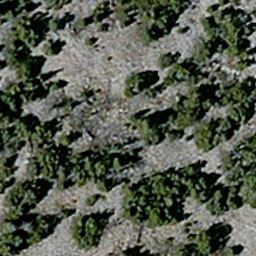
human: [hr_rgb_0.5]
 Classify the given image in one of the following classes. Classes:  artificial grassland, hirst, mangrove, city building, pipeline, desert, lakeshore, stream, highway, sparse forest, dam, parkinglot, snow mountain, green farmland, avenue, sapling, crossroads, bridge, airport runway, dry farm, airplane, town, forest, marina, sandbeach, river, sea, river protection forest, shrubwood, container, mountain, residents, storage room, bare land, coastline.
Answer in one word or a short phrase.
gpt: sparse forest